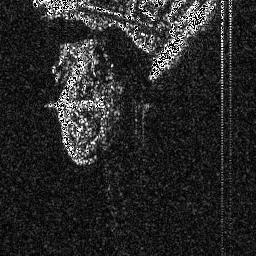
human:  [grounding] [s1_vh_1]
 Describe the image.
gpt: In the satellite image, there is  <ref>1 medium ship </ref> <box>[[57, 13, 72, 31, 0]]</box> located at top,  <ref>1 medium ship </ref> <box>[[72, 0, 83, 13, 0]]</box> located at top right.